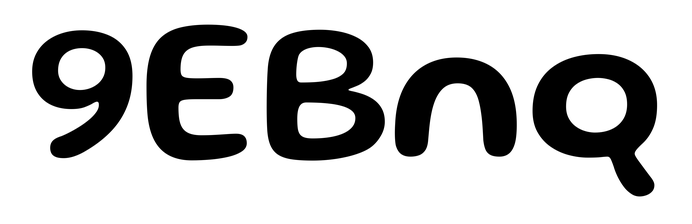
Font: Gluten_Medium